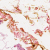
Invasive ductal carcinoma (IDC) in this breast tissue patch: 0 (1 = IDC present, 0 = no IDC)